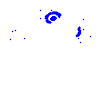
Particle: proton